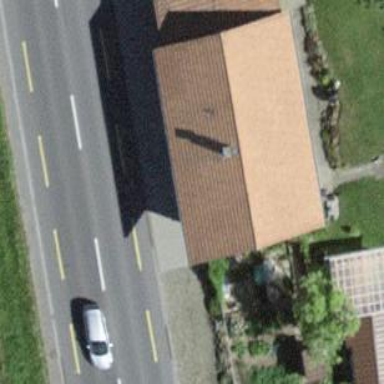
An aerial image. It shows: Residential building.